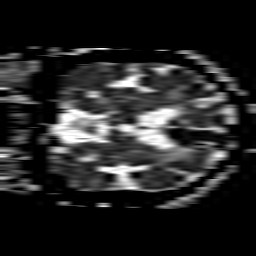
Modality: ADC
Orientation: coronal
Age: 55
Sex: male
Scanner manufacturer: philips
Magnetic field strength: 1.5 T
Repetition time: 3.52 s
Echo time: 0.07078 s